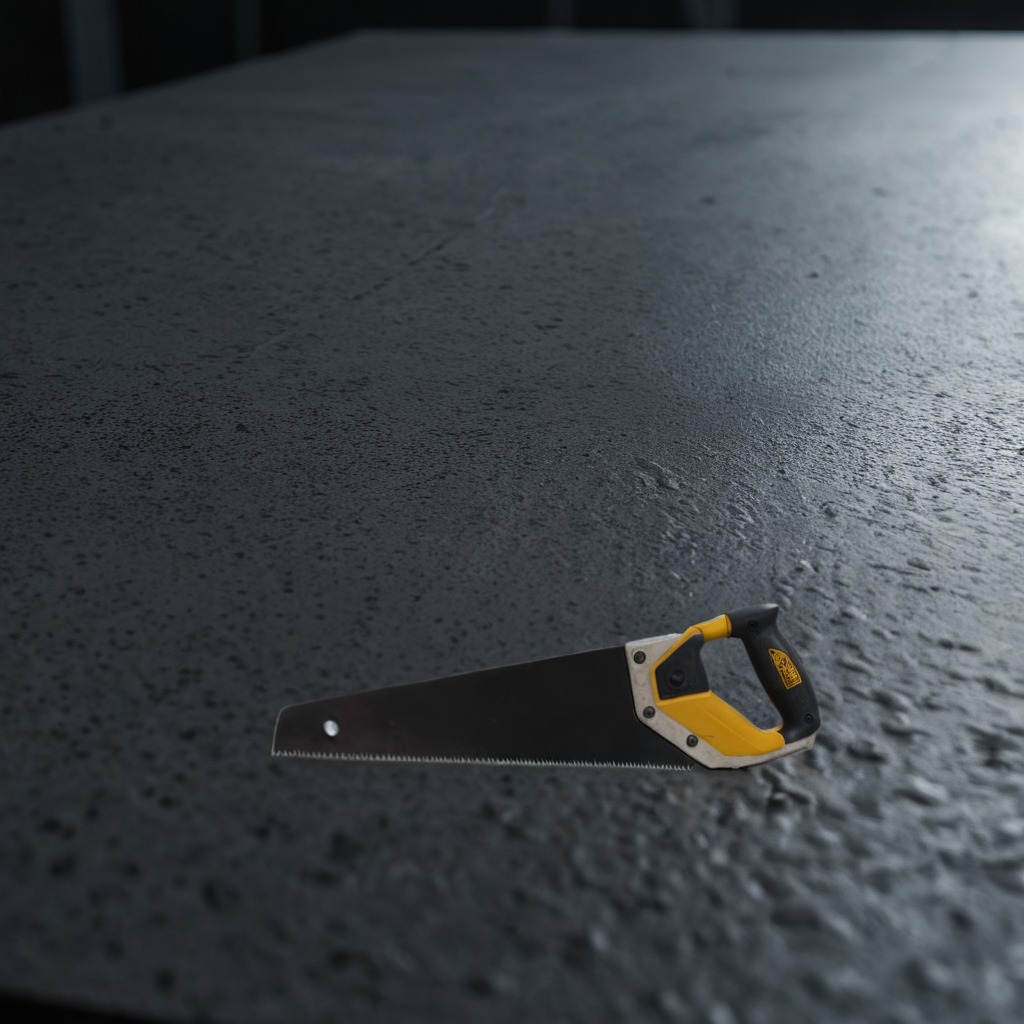
A metal saw is lying on the granite table.